Field crop: maize
Growth stage: 2
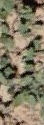
Species: convolvulus